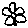
Label: flower